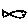
Label: fish